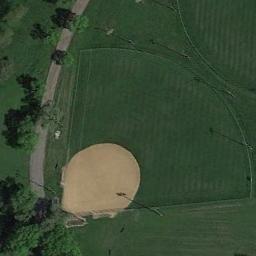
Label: baseball_diamond